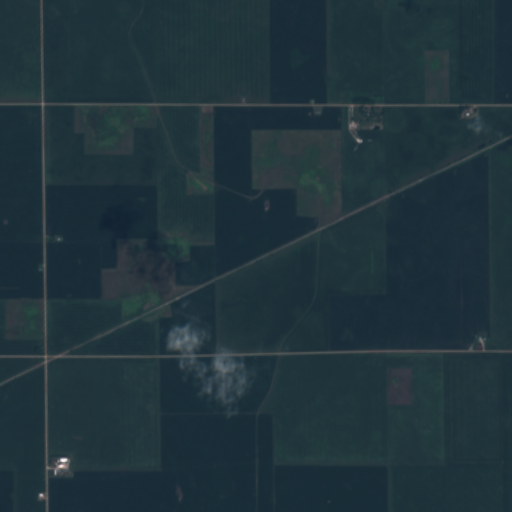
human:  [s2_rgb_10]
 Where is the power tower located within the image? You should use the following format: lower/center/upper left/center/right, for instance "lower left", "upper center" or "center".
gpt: The power tower is located in the lower of the image.
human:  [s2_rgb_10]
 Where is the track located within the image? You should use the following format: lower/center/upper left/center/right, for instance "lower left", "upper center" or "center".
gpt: There is no track in the image.